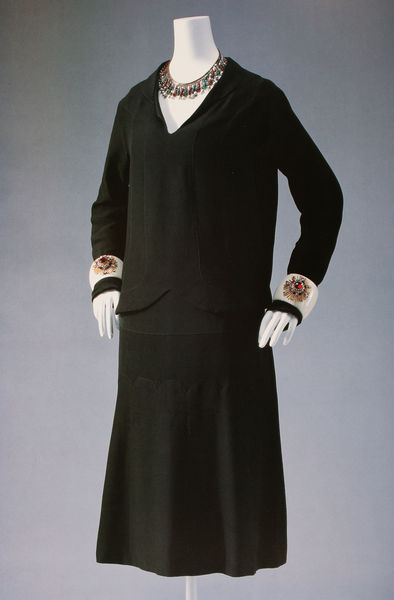
Titel: Kleid
Künstler: Gabrielle Chanel
Standort: Kyoto
Institution: Kyoto Costume Institute
Schlagwörter: ausschnitt, grau, kleid, schmuck, schwarz, weiss, rot, mode, rock, jacke, kragen, lang, trauer, ärmel, kostüm, stickerei, japan, kette, büste, verzierung, robe, halskette, foto, fotografie, photographie, manschette, manschetten, orden, puppe, armband, armbänder, oberteil, taschen, fdgh, sdfg, reformkleid, zwanziger, v ausschnitt, sdaf, collier, dsfsd, trgh, knielang, charlston, dfjsdkaf, dsagf, ergf, f4we, fsdghfsd, fwef, gfhj, gjgh, hreh, hsfdhsdf, jktz, kleiderpuppe, kleines schwarzes, sdfa, sdfdgf, sgfre, wreghsf, zweiteiler